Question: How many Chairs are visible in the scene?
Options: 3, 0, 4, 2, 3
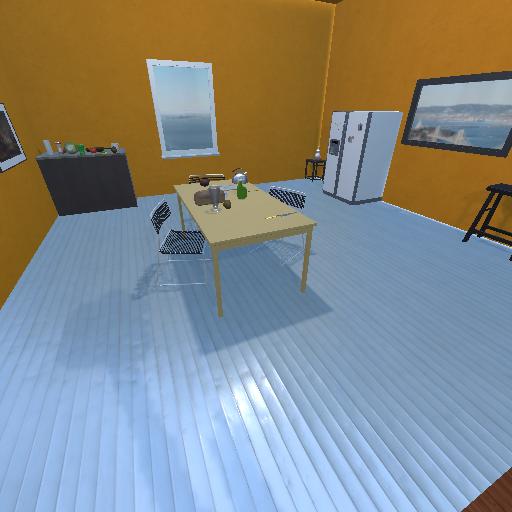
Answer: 3